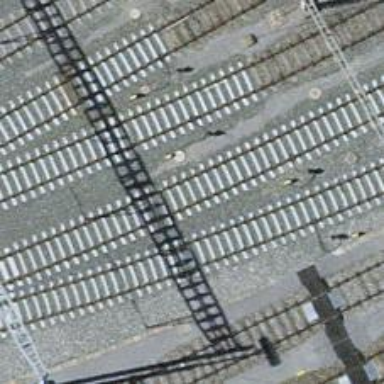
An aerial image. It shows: Yard with single rail track. The railway track is electrified with contact line for service purposes.